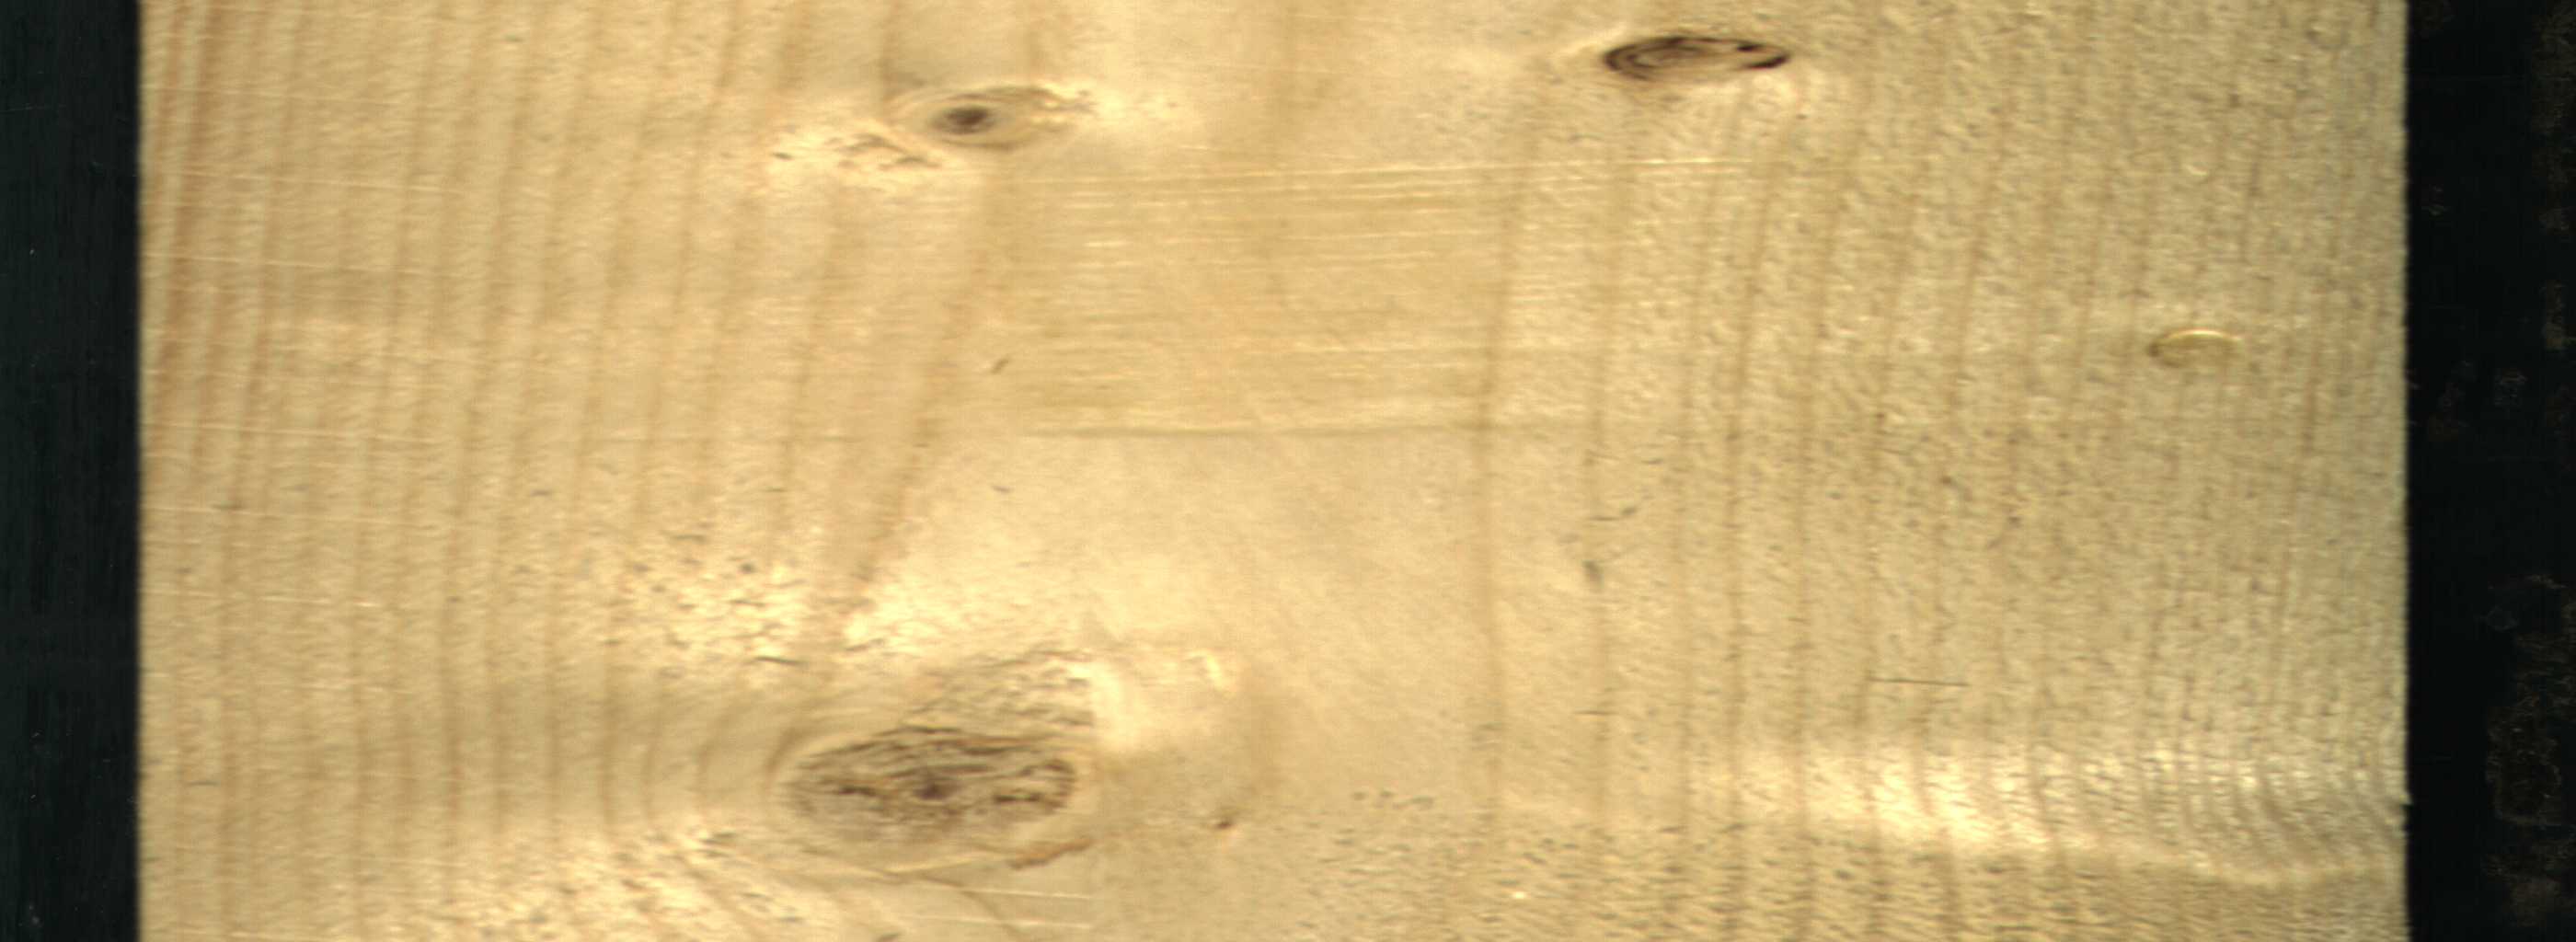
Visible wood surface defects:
Live_Knot
Live_Knot
Live_Knot